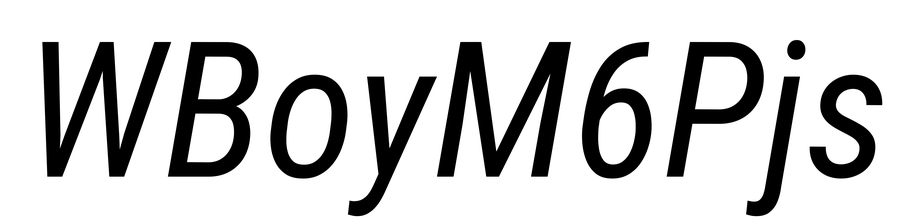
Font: Roboto-Italic_Condensed_Italic